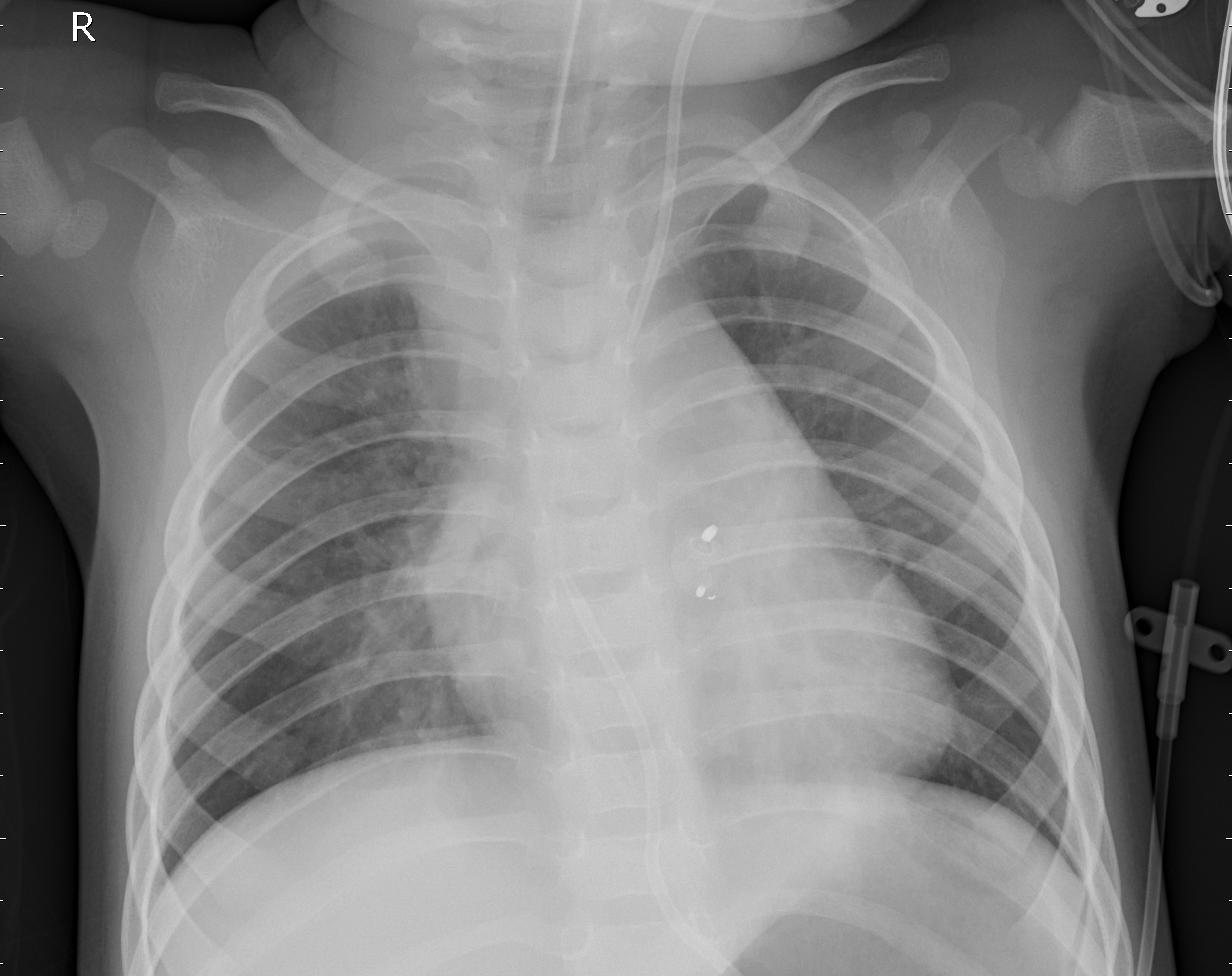
Diagnosis: PNEUMONIA